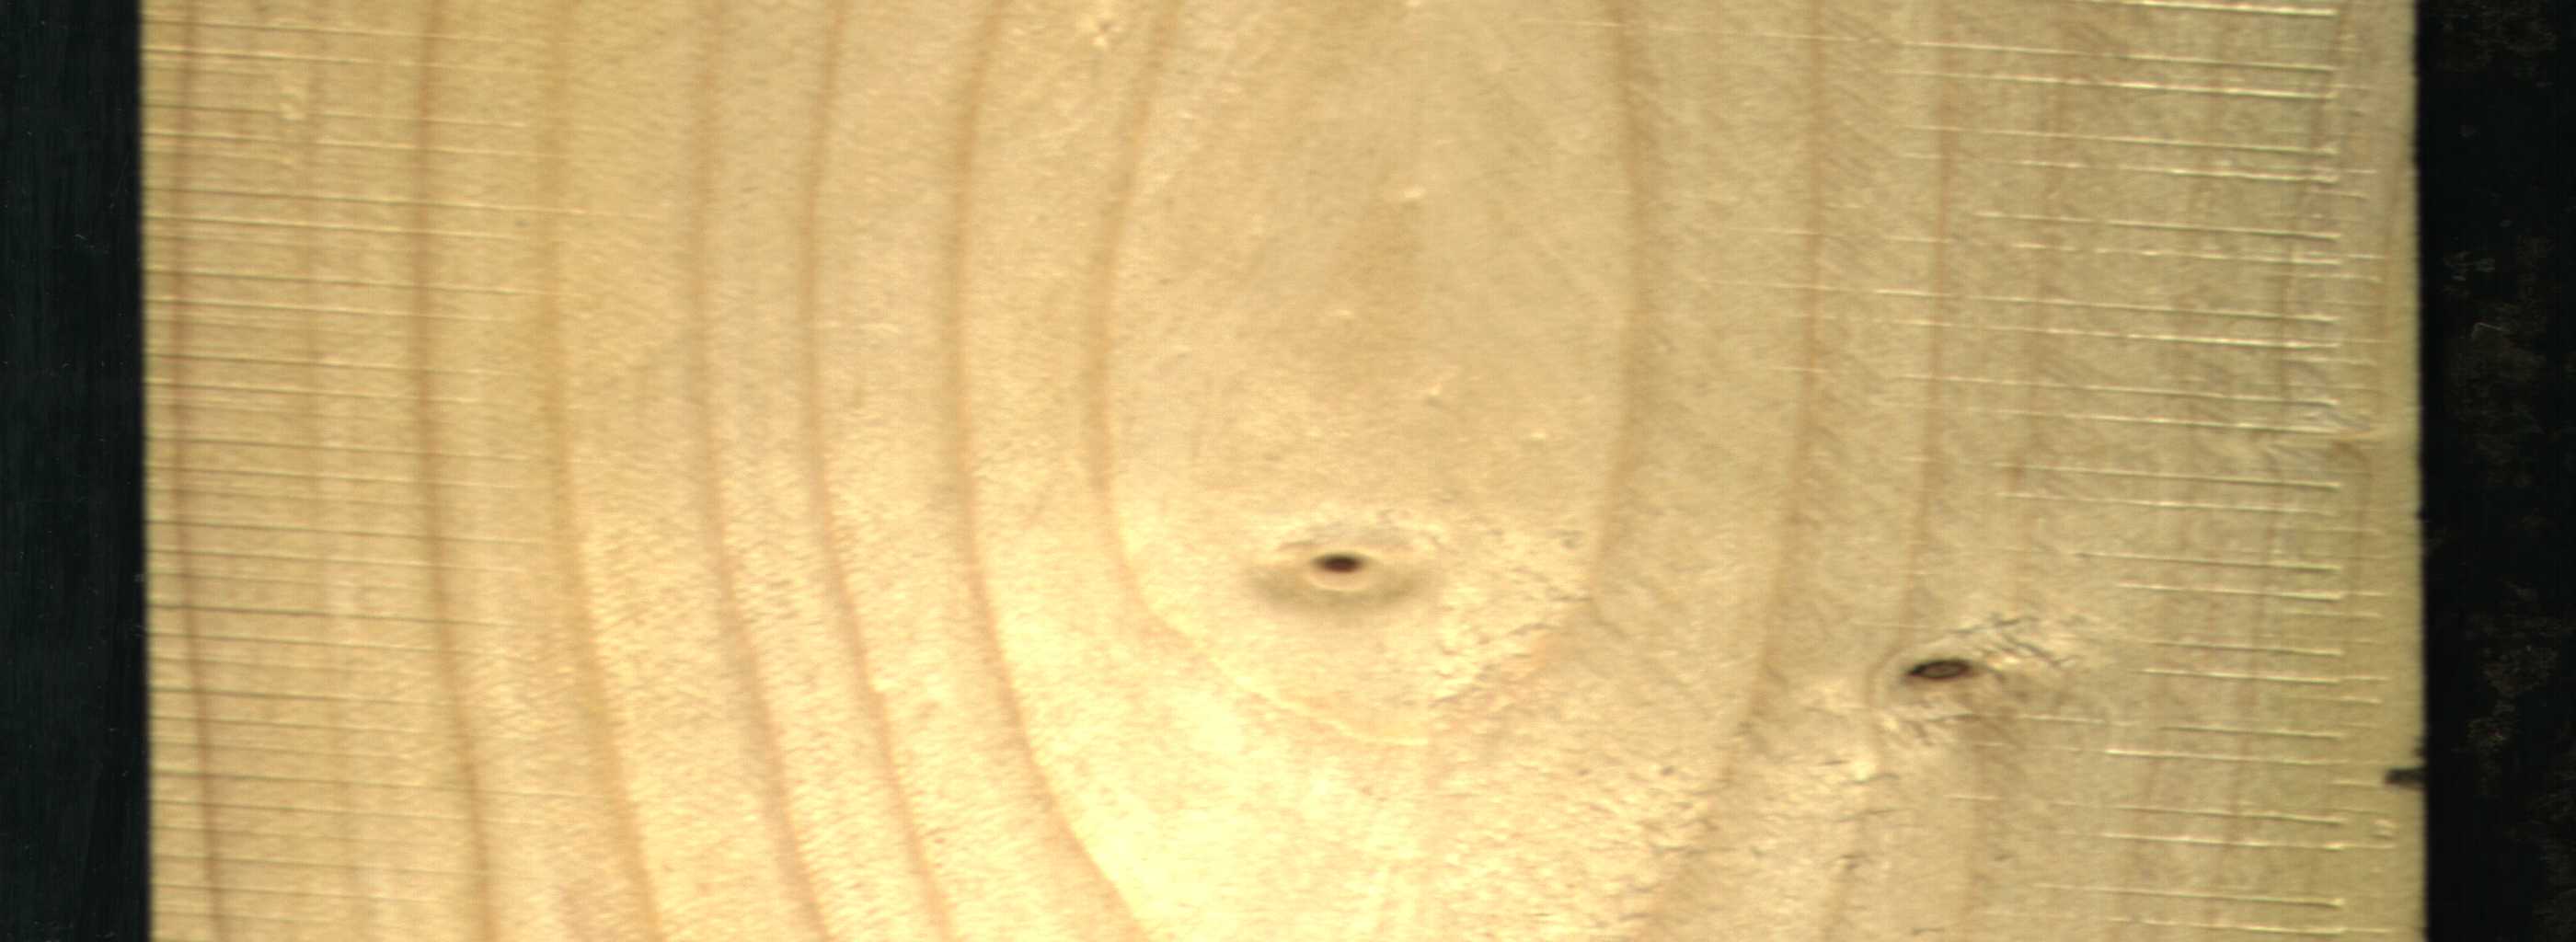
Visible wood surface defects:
Live_Knot
Live_Knot